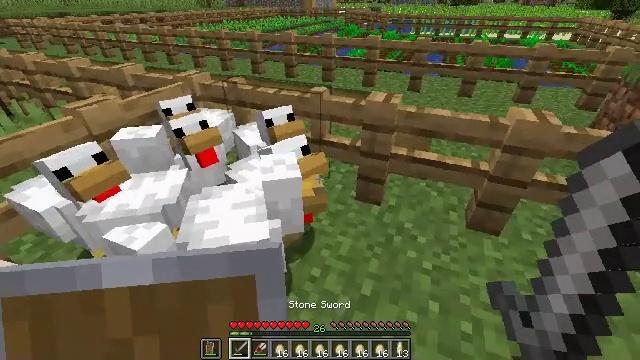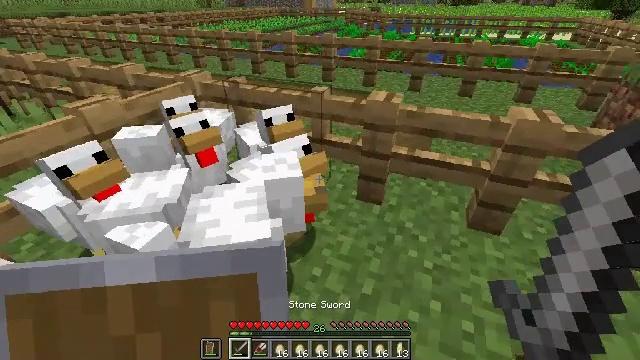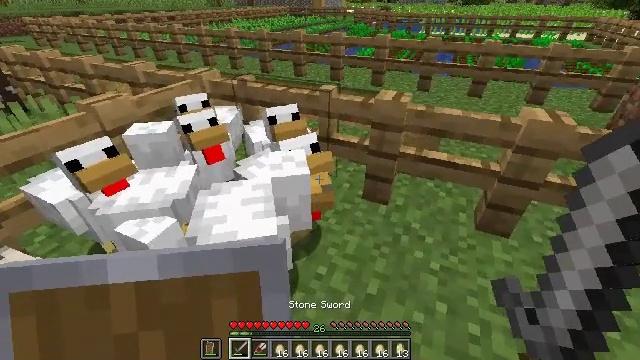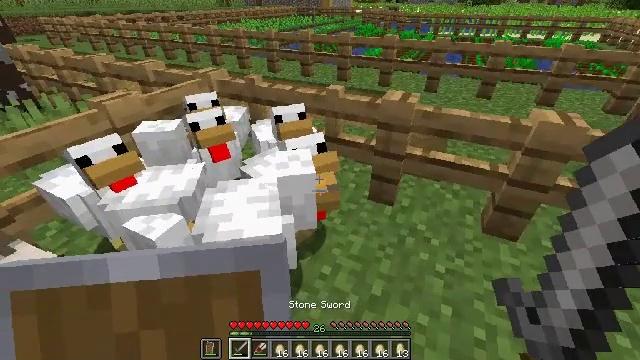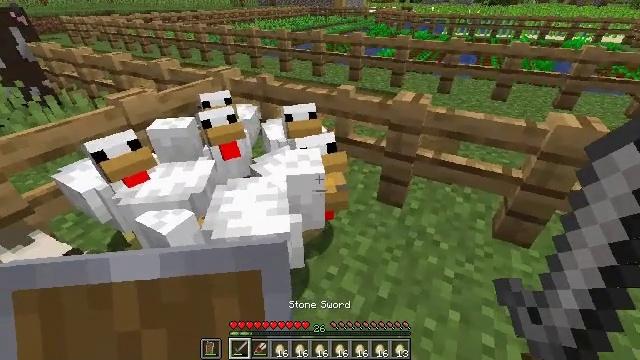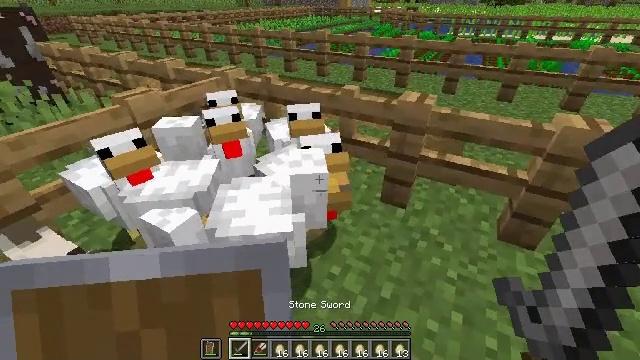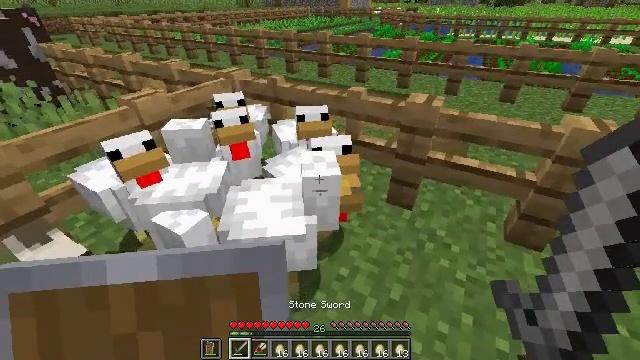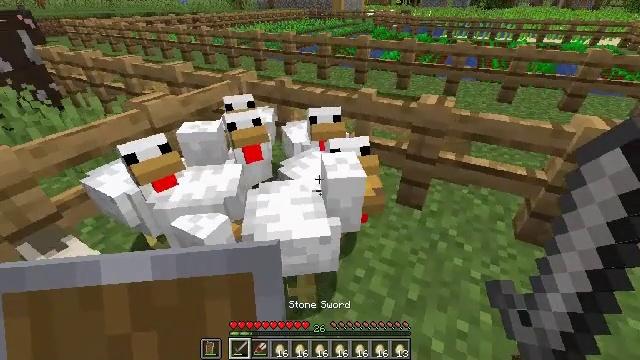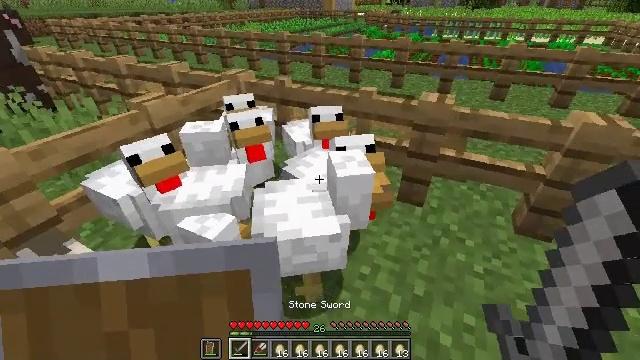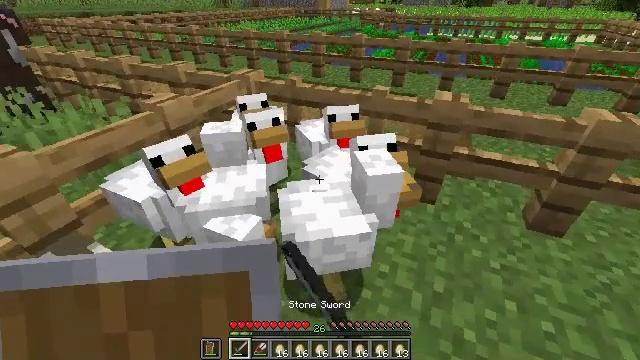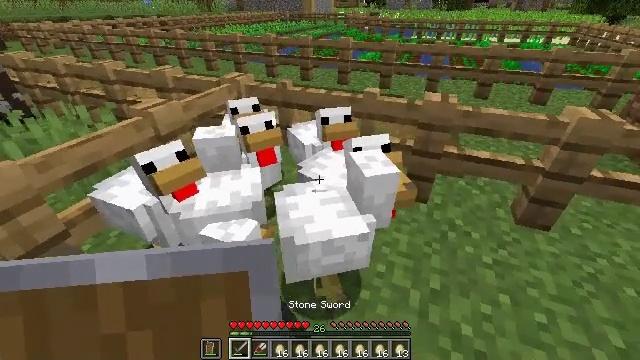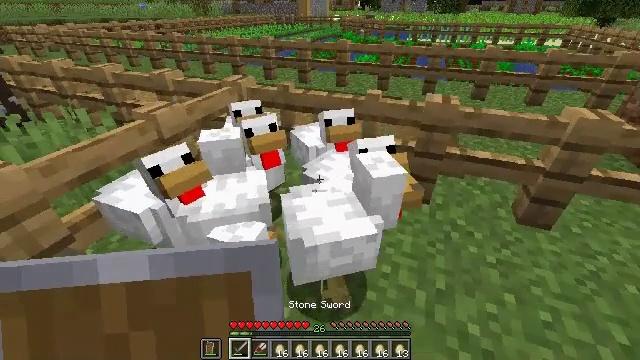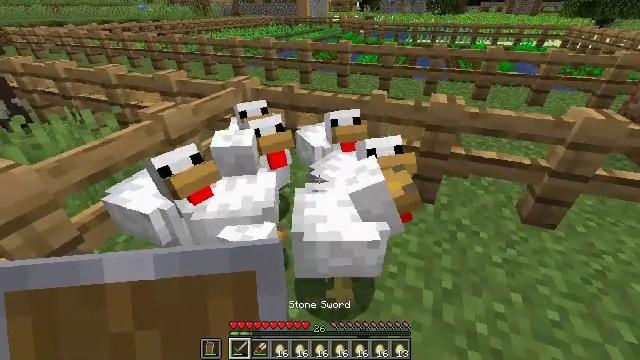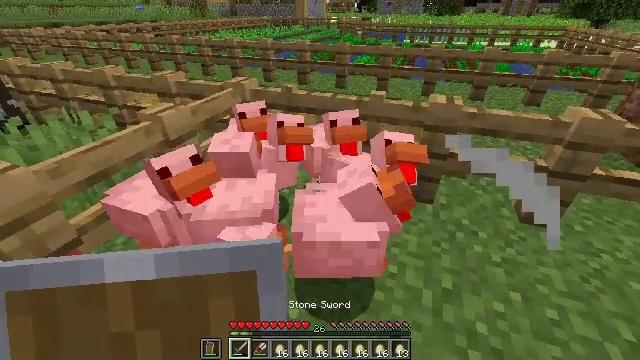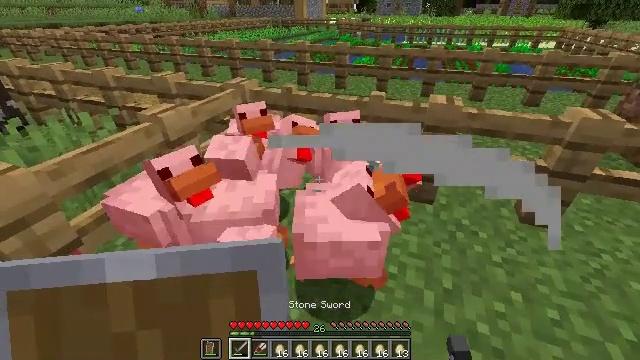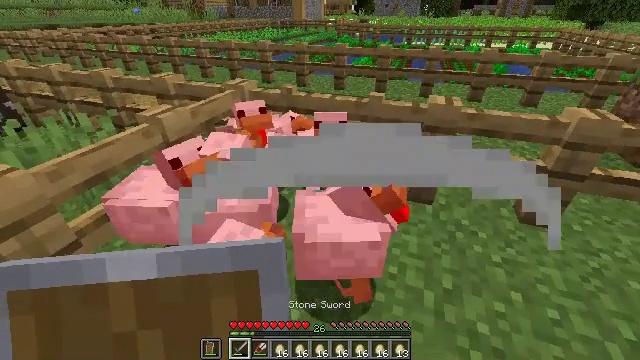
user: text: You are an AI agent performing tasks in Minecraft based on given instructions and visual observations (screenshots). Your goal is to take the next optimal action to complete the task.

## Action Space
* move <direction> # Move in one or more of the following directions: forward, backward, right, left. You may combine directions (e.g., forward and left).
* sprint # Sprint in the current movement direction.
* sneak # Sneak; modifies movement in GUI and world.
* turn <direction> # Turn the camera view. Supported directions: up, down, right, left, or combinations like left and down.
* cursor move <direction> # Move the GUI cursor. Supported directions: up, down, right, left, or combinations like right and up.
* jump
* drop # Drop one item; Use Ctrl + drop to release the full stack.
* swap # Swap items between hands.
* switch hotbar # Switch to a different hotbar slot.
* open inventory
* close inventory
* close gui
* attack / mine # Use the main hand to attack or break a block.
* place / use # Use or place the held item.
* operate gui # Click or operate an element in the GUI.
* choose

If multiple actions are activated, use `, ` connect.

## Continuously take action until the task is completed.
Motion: motion action
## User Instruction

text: Kill the chicken.
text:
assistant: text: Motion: no_op
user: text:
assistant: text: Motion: turn left
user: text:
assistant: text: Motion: turn left
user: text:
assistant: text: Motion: turn left
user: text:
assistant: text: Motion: no_op
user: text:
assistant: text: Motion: move left
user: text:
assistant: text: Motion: move left, turn right
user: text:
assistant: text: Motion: move left, turn right, attack / mine
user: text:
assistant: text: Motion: turn right, attack / mine
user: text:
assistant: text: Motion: turn right, attack / mine
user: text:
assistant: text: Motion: no_op
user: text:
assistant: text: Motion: no_op
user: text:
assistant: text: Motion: no_op
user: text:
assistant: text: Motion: no_op
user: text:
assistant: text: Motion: no_op
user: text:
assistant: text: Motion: no_op
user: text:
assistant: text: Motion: no_op
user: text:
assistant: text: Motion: no_op
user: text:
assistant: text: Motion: no_op
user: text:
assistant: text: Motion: no_op
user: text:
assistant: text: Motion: no_op
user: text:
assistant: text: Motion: no_op
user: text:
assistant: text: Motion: no_op
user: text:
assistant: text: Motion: turn left and up
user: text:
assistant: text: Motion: no_op
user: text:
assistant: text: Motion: no_op
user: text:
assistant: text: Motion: no_op
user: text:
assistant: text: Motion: no_op
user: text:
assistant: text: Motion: no_op
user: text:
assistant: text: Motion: no_op